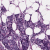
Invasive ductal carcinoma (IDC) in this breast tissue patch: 1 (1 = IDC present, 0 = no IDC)